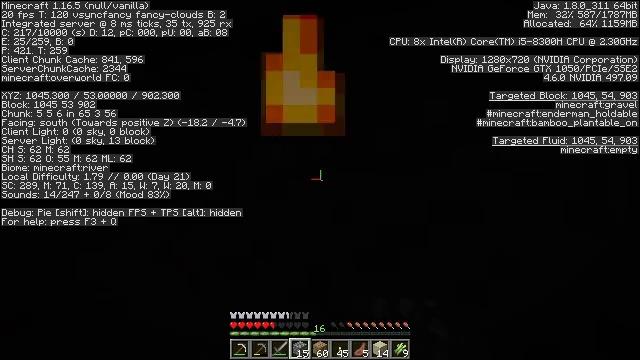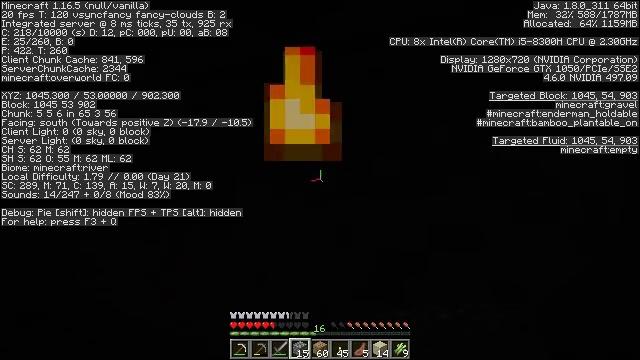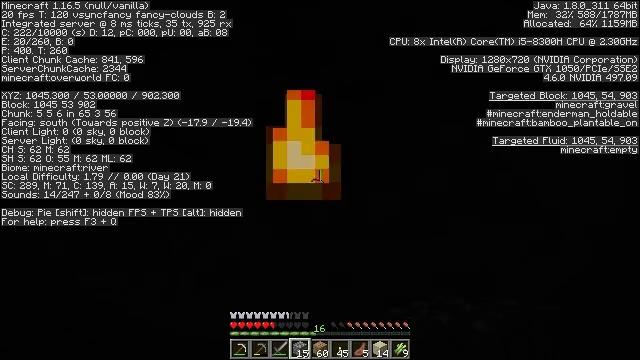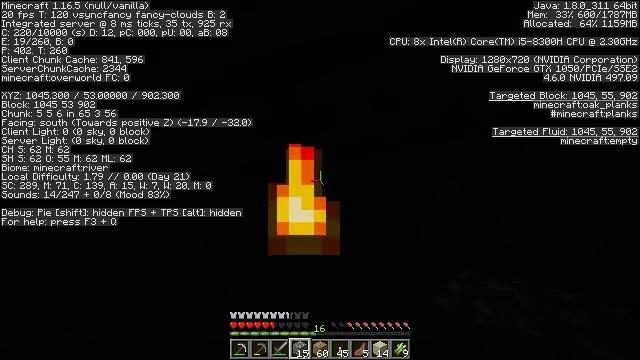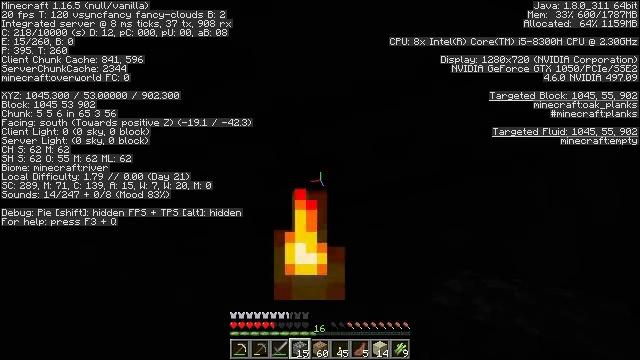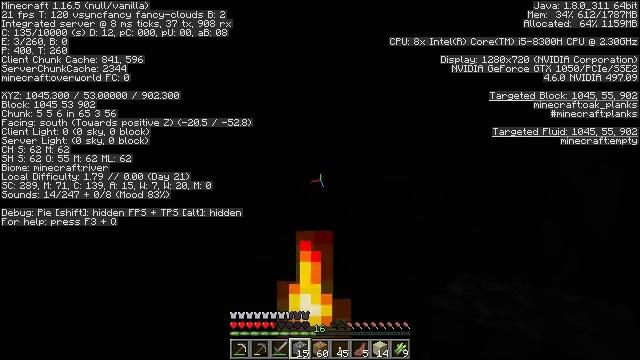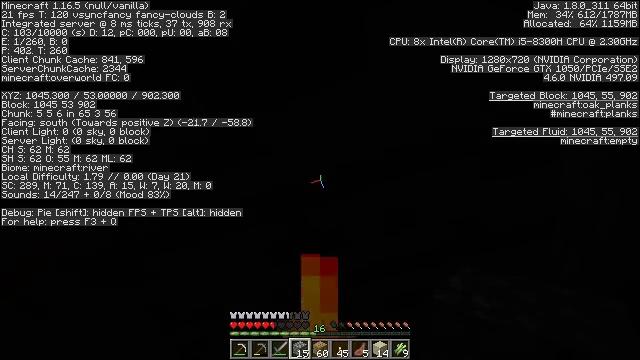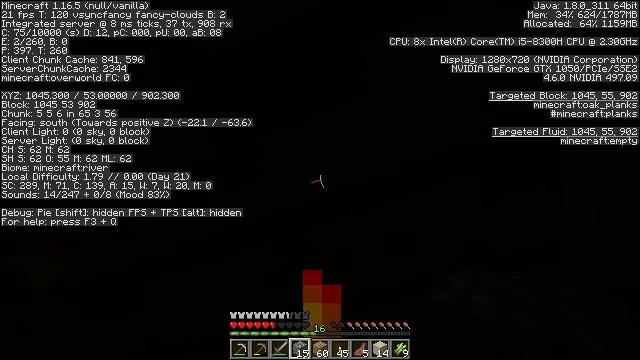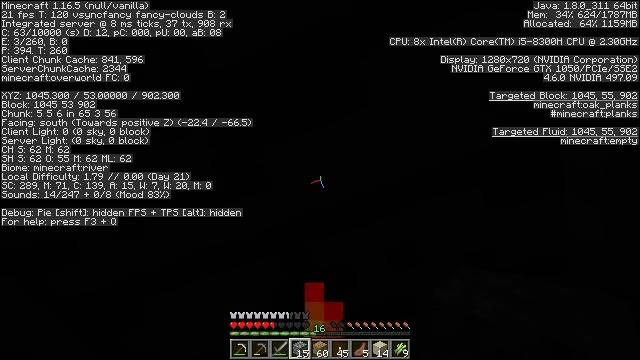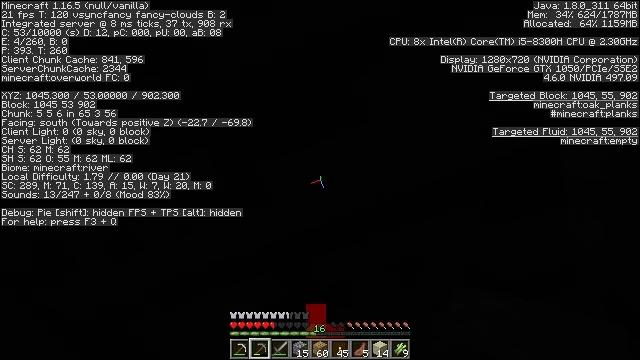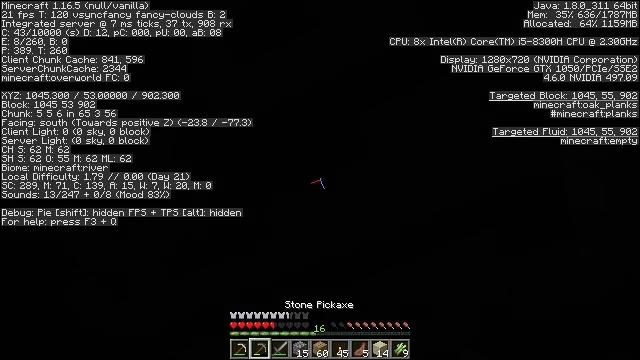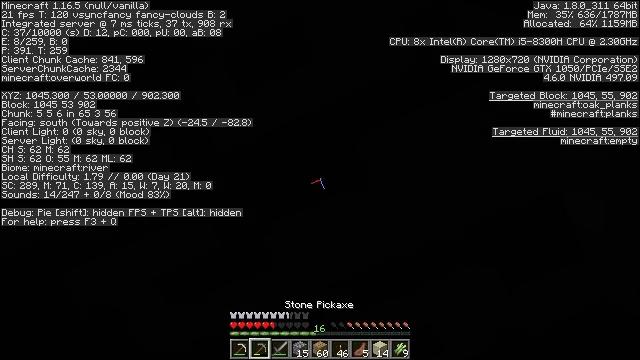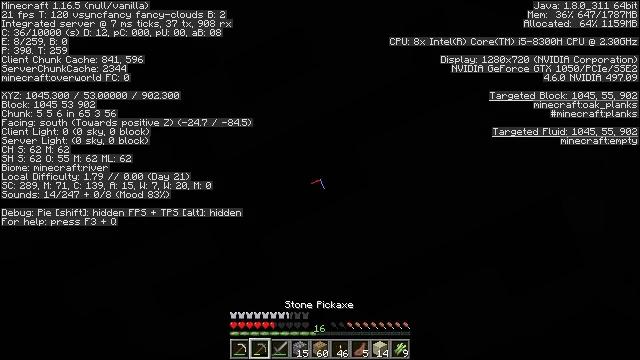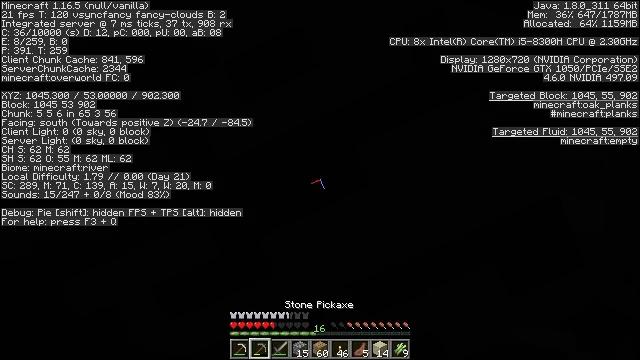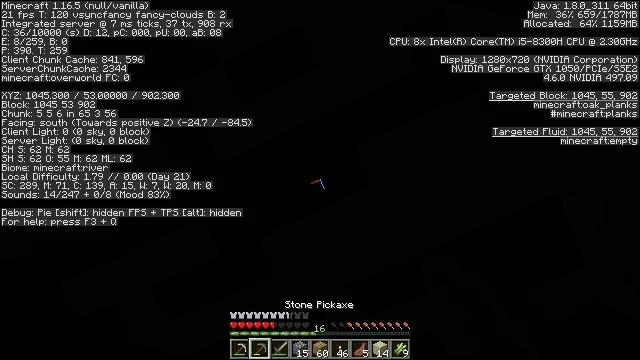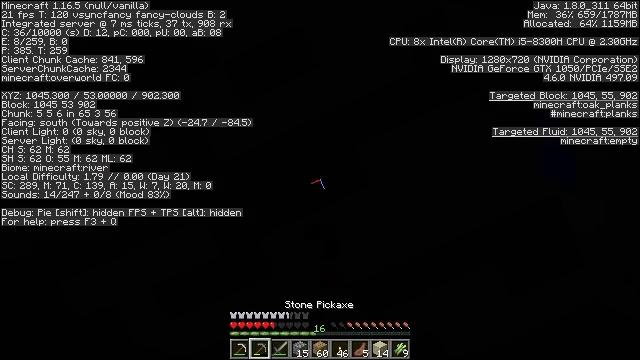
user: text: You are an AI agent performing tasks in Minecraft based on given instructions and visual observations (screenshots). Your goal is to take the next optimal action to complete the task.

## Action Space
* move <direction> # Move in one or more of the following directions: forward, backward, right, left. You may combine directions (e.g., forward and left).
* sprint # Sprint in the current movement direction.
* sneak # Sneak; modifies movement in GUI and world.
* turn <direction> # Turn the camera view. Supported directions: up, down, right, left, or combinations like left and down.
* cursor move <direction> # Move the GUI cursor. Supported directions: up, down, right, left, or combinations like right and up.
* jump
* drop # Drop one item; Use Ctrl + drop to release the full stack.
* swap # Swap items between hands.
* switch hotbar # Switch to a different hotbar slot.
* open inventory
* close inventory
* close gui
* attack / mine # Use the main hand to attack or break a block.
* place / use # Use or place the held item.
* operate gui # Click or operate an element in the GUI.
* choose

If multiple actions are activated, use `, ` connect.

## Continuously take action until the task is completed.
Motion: motion action
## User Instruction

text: Collect the oak planks from the structure.
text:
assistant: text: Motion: turn up
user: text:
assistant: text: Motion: turn up
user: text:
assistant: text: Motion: turn up
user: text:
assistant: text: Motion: turn left and up
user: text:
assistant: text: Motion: turn left and up
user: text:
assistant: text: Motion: turn left and up
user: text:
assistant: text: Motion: turn up
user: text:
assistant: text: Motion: turn up
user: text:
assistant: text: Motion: turn up, switch to hotbar 2
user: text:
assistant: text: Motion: turn left and up, switch to hotbar 2
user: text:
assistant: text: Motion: turn up, switch to hotbar 2
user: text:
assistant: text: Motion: turn up
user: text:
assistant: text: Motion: attack / mine
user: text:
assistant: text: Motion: attack / mine
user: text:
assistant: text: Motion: attack / mine
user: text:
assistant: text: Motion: attack / mine
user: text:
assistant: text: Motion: attack / mine
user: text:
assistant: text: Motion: attack / mine
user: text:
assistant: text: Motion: attack / mine
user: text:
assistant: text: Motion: attack / mine
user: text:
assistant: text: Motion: attack / mine
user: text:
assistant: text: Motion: attack / mine
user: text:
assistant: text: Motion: attack / mine
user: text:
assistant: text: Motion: turn up, attack / mine
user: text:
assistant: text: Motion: attack / mine
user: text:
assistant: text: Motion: attack / mine
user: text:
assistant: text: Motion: attack / mine
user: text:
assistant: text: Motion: attack / mine
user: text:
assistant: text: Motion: attack / mine
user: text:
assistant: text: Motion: attack / mine